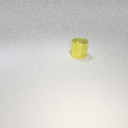
large yellow metal cylinder